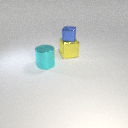
large yellow metal cube behind large cyan metal cylinder